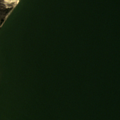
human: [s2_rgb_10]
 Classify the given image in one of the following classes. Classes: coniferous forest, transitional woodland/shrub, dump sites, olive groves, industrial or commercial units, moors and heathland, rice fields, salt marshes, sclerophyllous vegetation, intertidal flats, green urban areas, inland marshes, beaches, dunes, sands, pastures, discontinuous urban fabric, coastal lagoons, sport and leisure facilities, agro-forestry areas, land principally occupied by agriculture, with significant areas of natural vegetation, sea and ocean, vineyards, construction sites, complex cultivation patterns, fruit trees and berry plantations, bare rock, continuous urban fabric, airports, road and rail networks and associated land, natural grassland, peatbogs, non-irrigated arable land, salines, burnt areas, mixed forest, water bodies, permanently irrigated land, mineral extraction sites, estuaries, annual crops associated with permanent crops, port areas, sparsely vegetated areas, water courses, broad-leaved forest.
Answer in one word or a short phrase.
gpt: beaches, dunes, sands, coastal lagoons